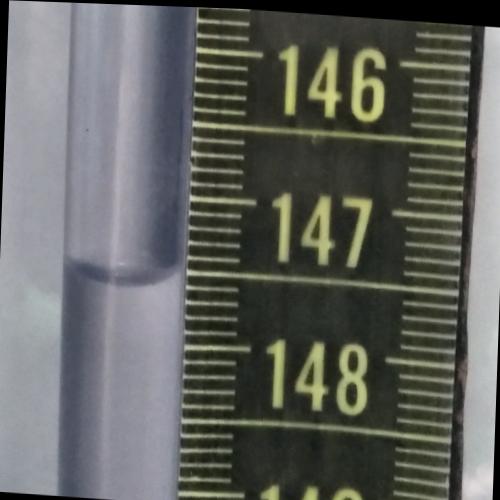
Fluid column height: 147.6 cm